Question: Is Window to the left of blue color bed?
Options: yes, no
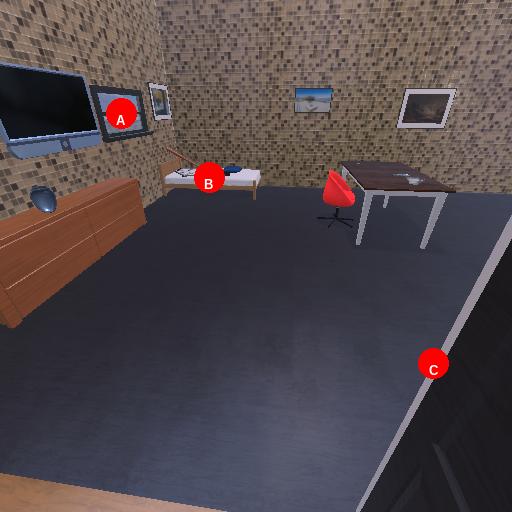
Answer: yes